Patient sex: F
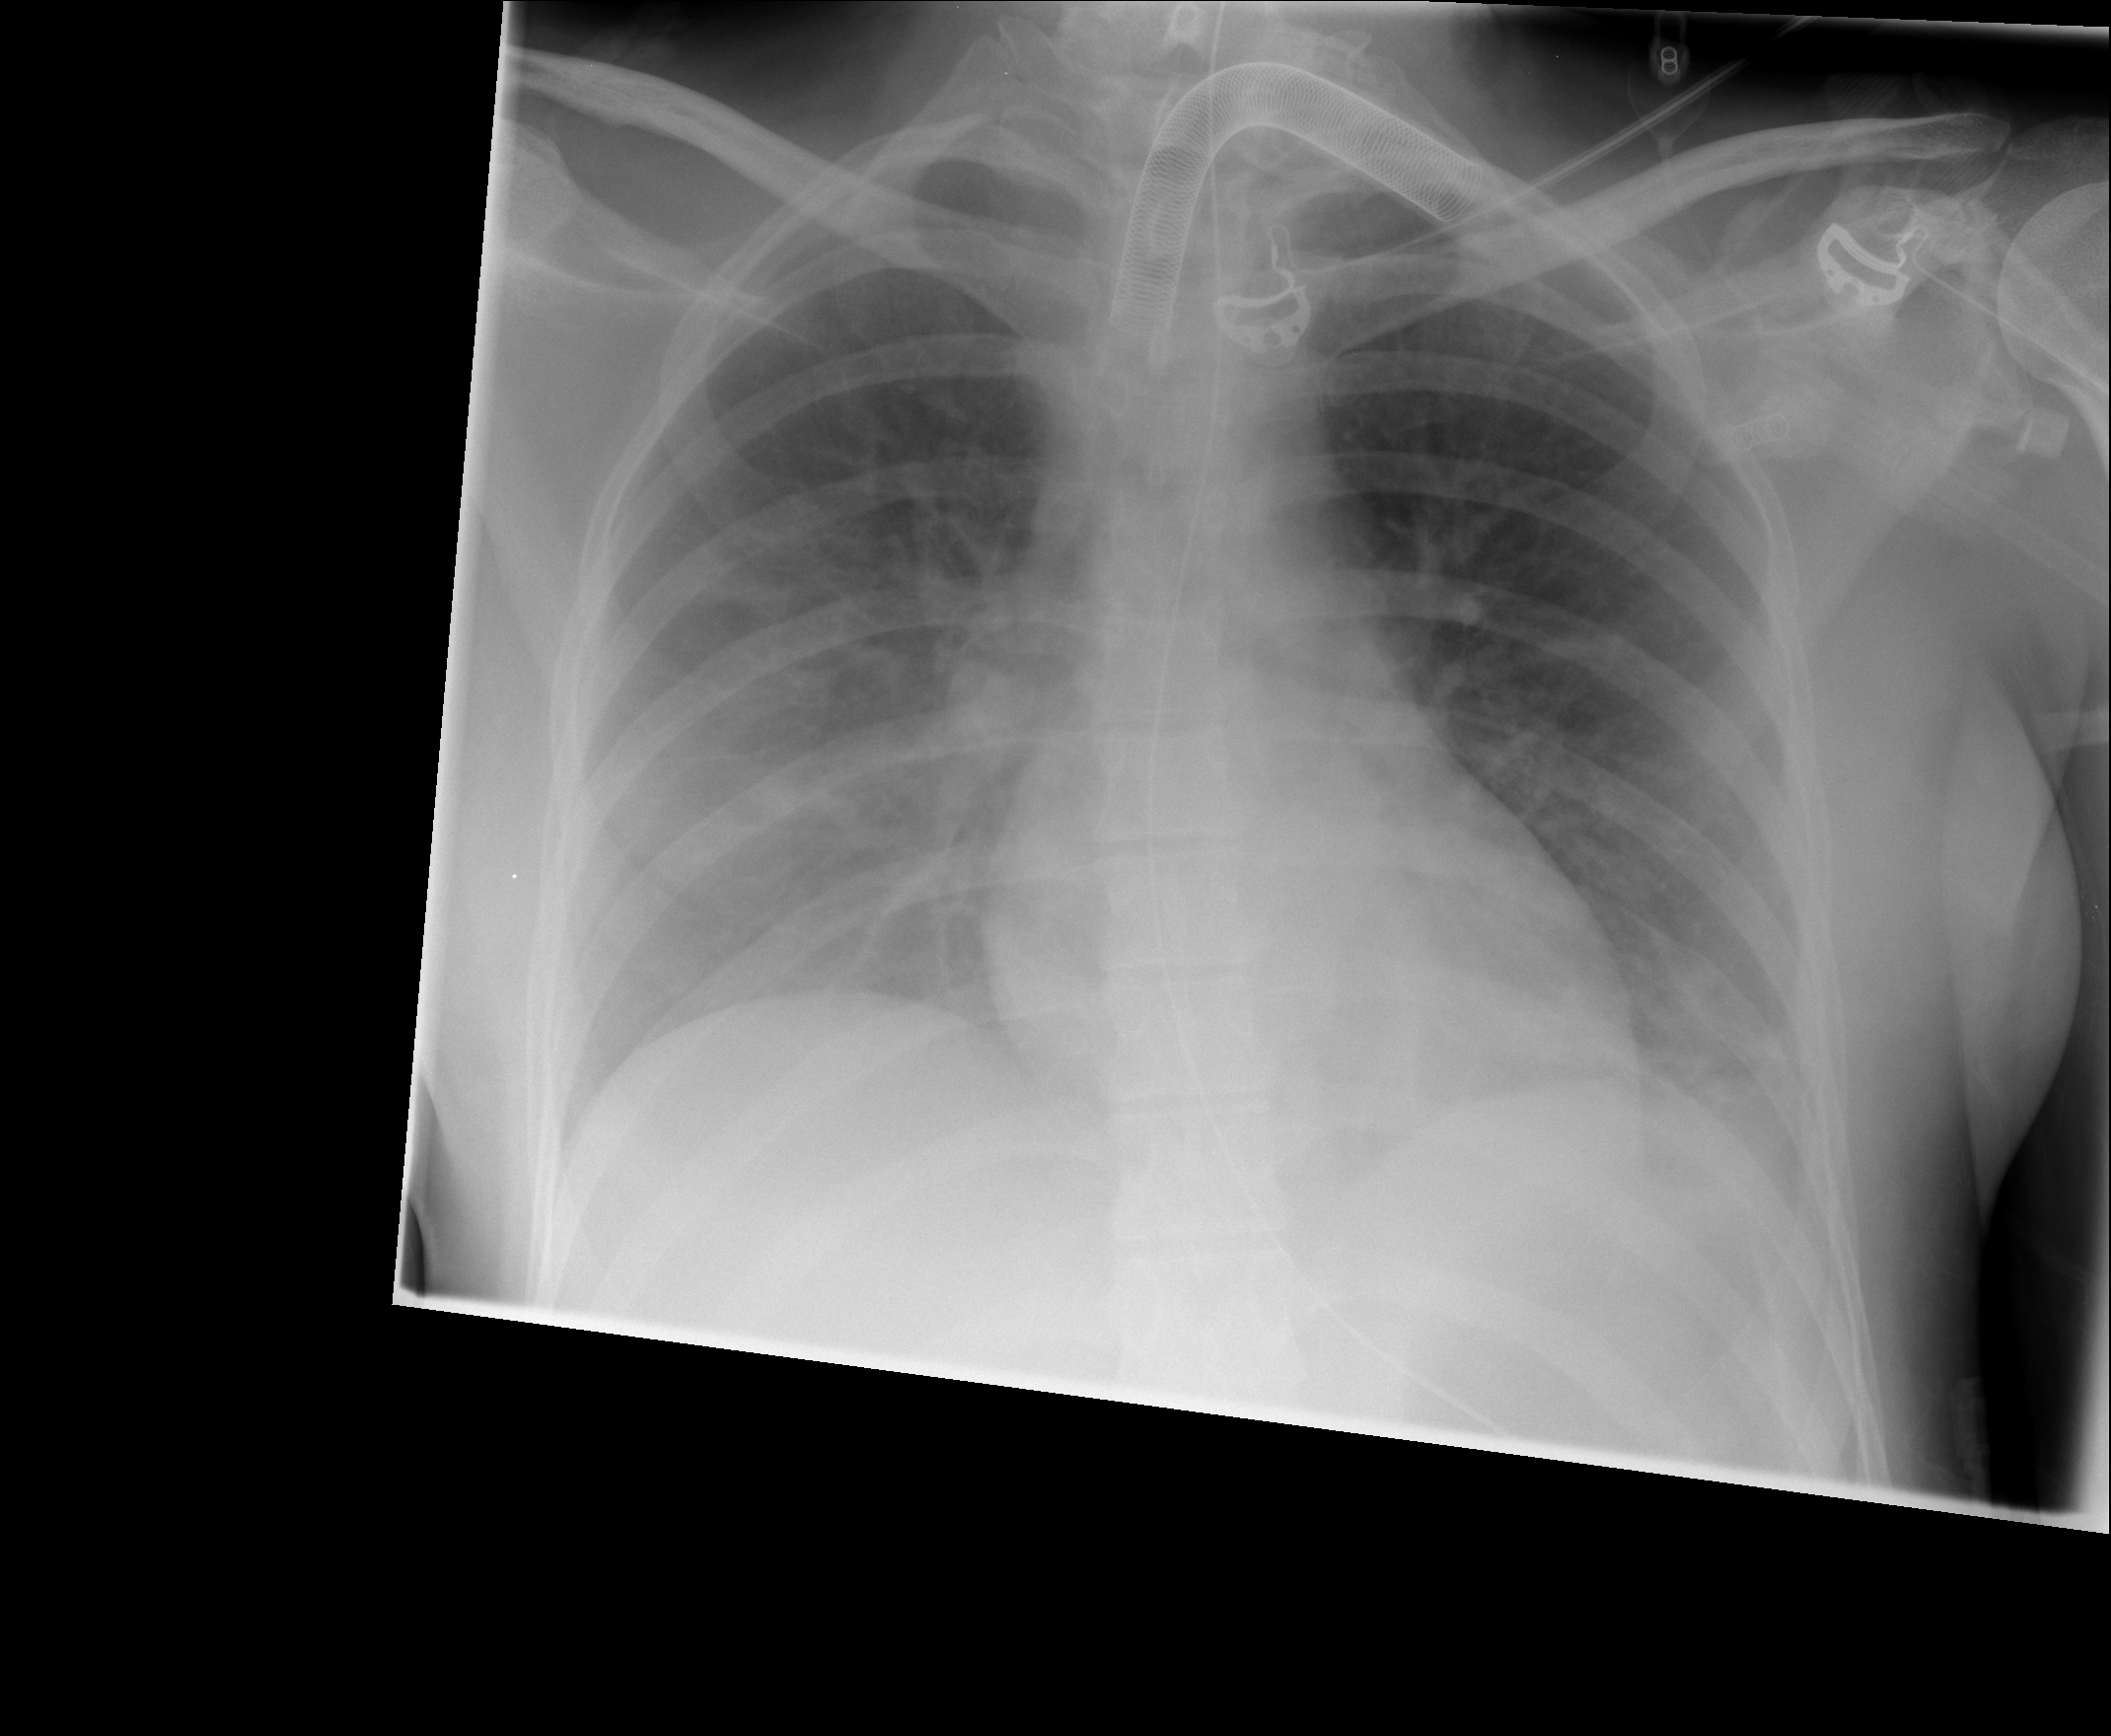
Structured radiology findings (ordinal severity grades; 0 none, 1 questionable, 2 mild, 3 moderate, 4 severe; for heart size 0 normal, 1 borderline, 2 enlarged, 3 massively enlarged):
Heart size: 0
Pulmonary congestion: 0
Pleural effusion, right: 2
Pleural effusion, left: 2
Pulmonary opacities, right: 2
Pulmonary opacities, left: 0
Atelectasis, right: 2
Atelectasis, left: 1